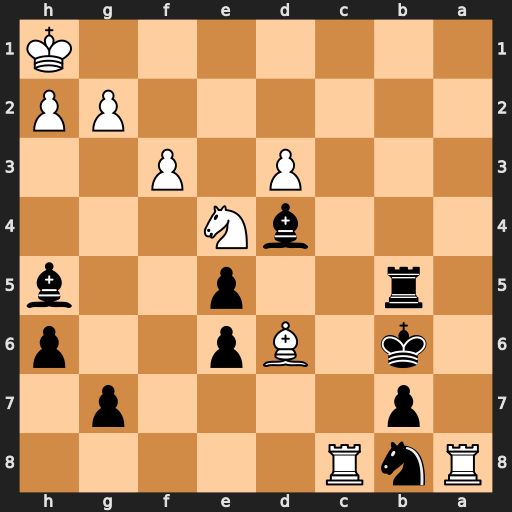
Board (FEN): RnR5/1p4p1/1k1Bp2p/1r2p2b/3bN3/3P1P2/6PP/7K
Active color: b
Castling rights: -
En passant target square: -
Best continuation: Rb1+ Rc1 Rxc1#